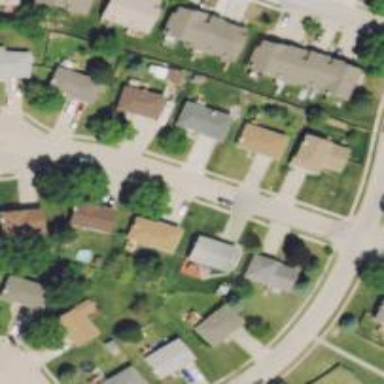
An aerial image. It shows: Residential road.